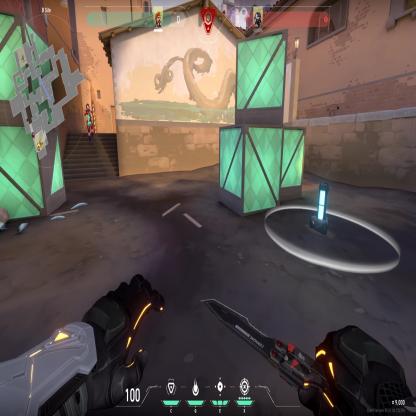
Label: planted spike ; enemy